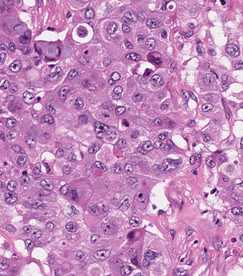
Tumor epithelial tissue: yes
Tumor-associated stroma tissue: no
Normal tissue: no